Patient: sex M, age 59
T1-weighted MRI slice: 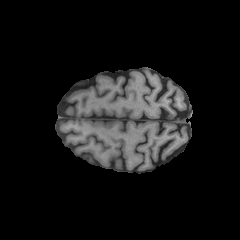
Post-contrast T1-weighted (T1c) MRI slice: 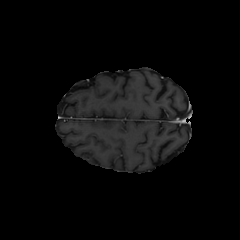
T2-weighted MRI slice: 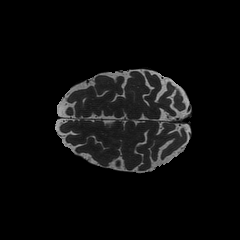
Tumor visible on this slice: no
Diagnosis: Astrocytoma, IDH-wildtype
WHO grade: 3